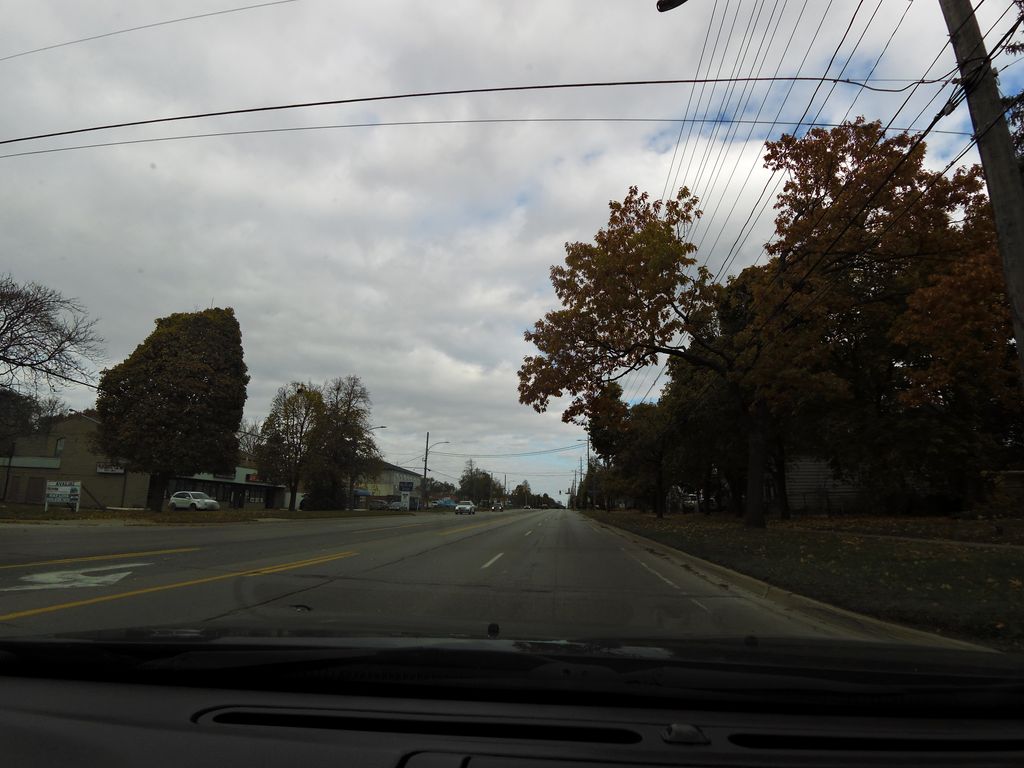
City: hamilton